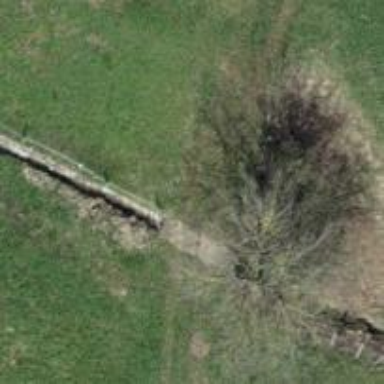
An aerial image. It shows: Power pole.